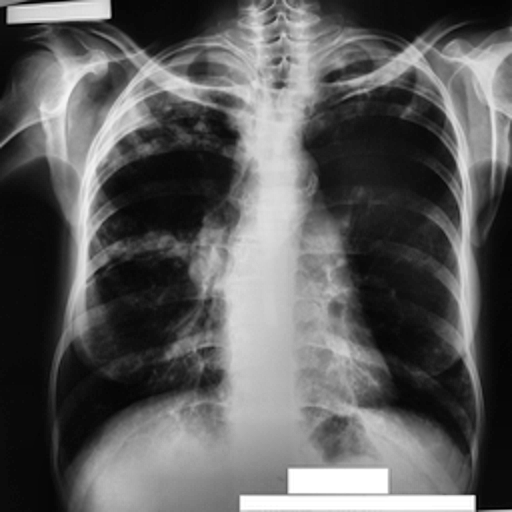
Finding: TUBERCULOSIS